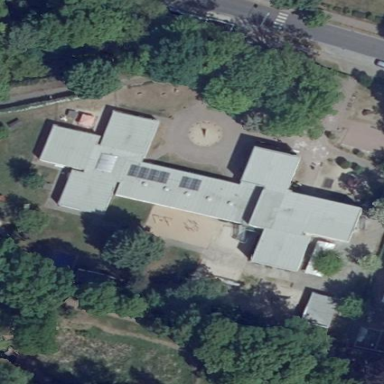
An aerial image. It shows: Kindergarten.